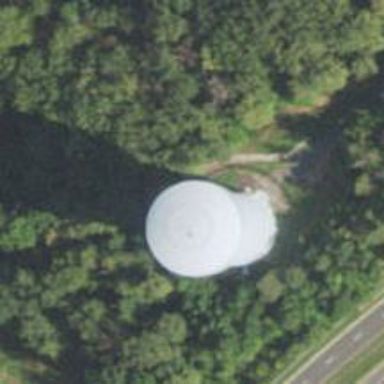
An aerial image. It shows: Water tower that is man-made.